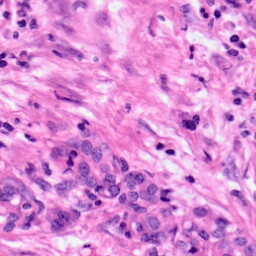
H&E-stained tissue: Pancreatic